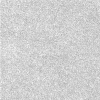
Atmospheric dust classification: dusty